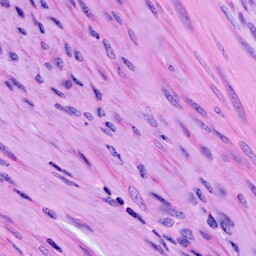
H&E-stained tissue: Cervix